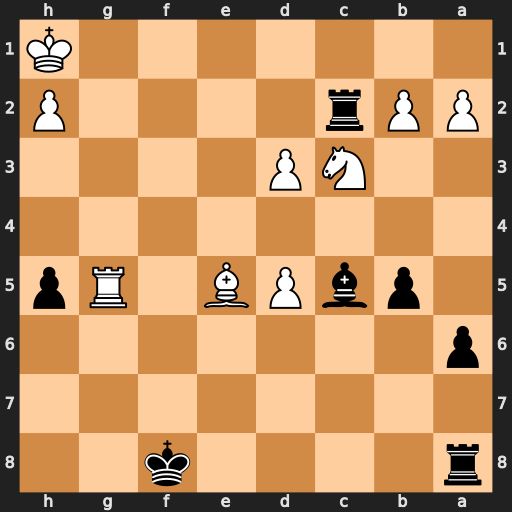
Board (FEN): r4k2/8/p7/1pbPB1Rp/8/2NP4/PPr4P/7K
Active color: b
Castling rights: -
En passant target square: -
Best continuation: Rc1+ Kg2 Rg1+ Kf3 Rxg5